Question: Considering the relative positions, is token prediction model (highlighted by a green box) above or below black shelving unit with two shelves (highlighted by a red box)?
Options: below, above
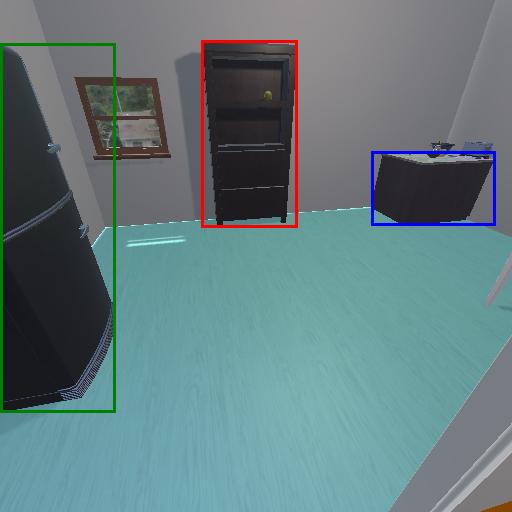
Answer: below